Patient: sex F, age 78
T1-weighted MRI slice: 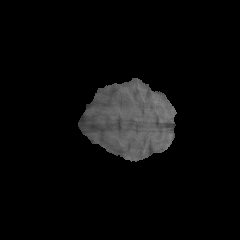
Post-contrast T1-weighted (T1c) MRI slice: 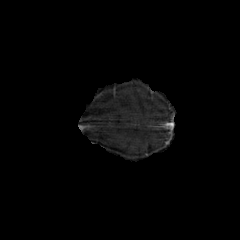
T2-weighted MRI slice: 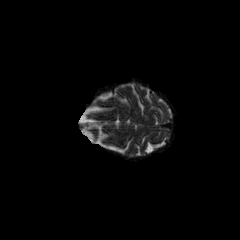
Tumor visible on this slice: no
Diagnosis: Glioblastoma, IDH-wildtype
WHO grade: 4